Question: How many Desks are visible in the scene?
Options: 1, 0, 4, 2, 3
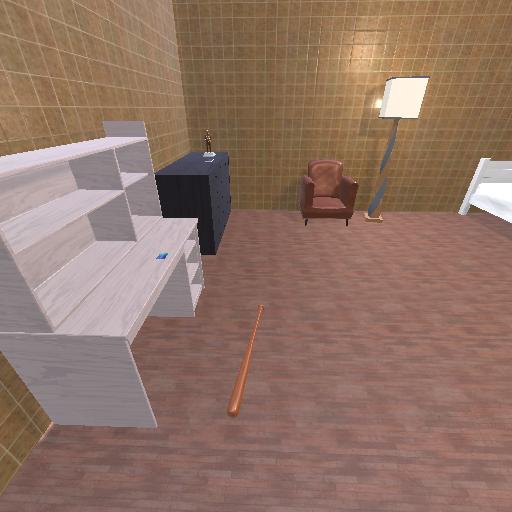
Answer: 1